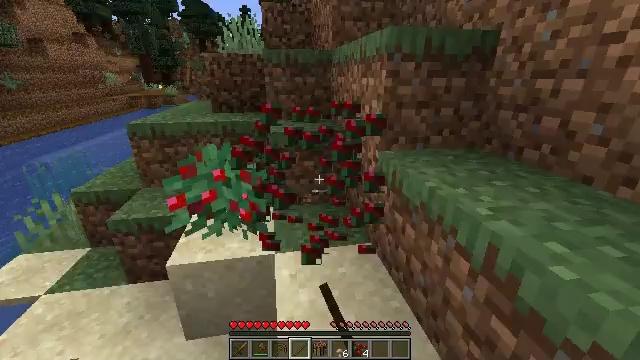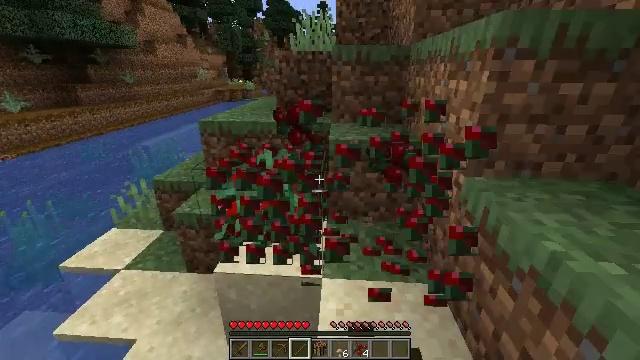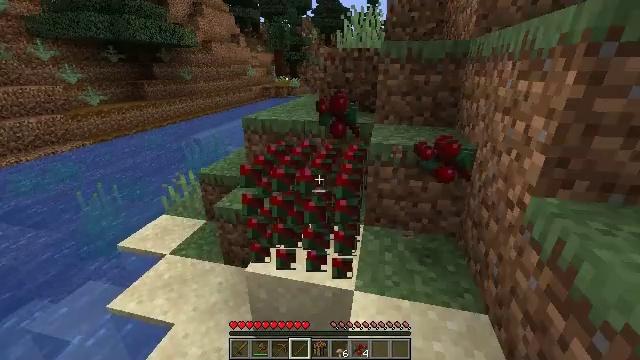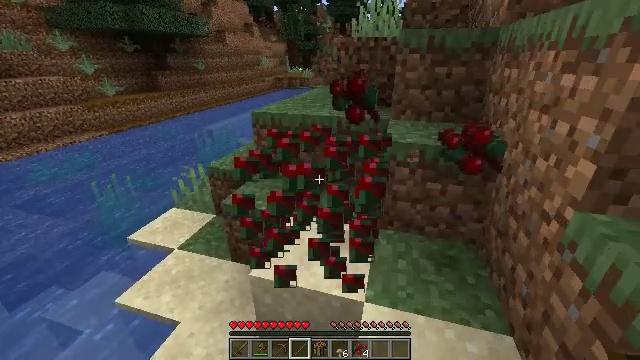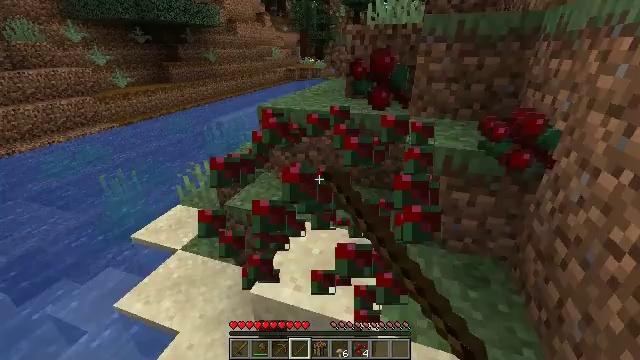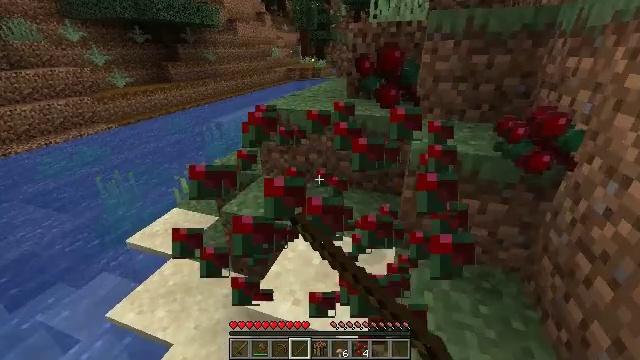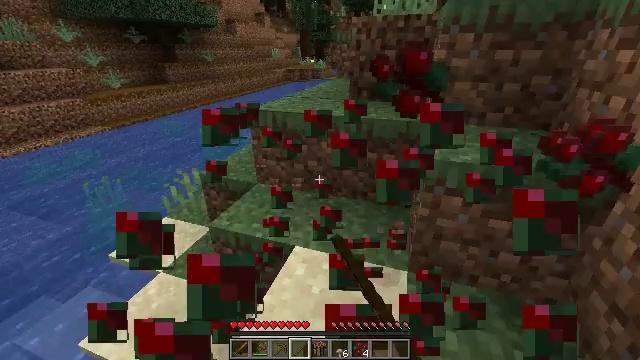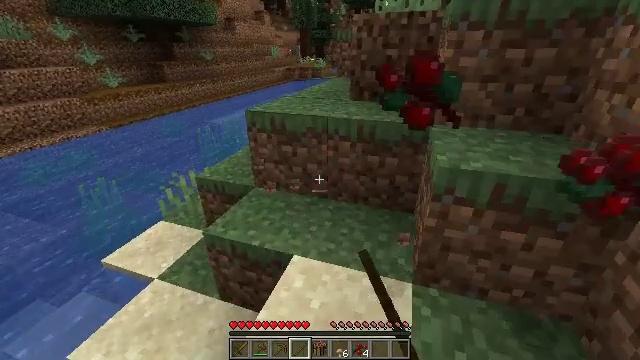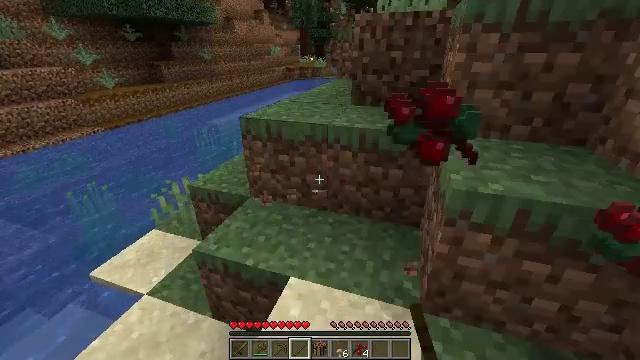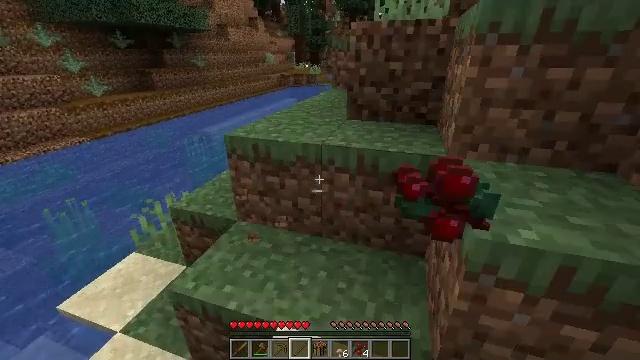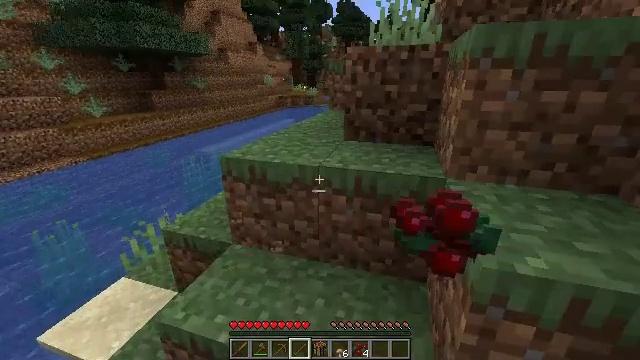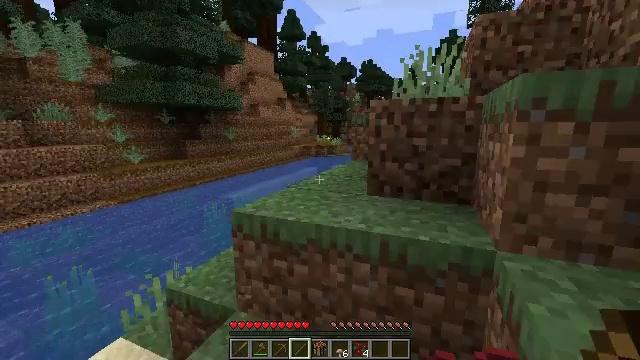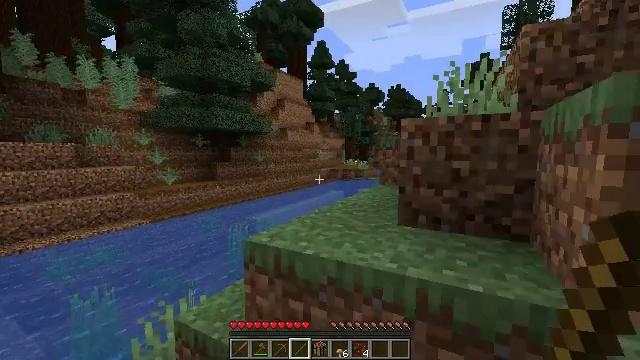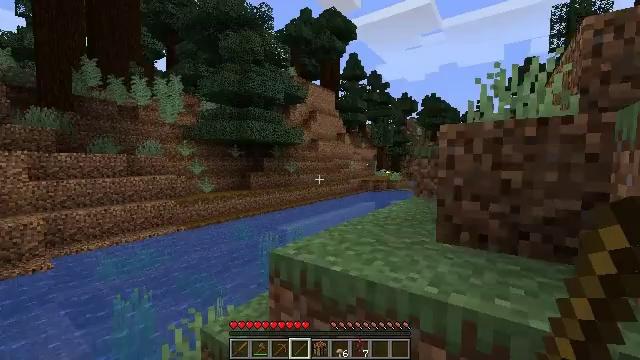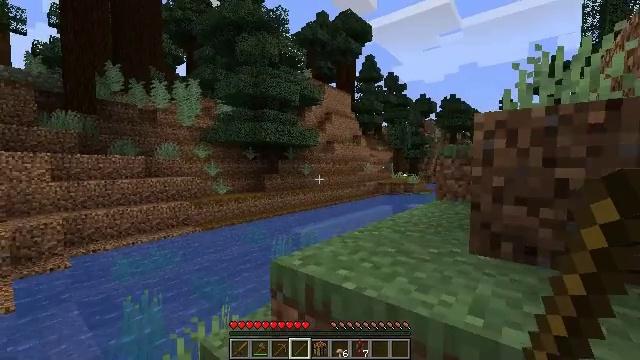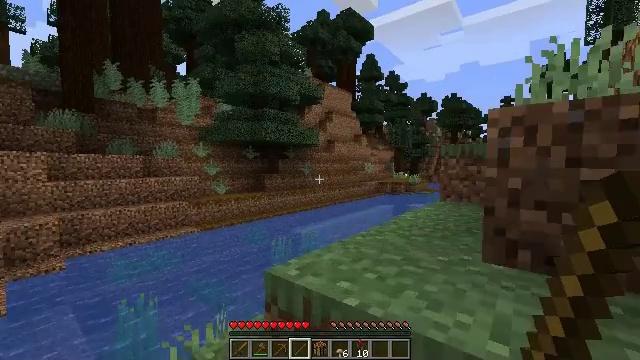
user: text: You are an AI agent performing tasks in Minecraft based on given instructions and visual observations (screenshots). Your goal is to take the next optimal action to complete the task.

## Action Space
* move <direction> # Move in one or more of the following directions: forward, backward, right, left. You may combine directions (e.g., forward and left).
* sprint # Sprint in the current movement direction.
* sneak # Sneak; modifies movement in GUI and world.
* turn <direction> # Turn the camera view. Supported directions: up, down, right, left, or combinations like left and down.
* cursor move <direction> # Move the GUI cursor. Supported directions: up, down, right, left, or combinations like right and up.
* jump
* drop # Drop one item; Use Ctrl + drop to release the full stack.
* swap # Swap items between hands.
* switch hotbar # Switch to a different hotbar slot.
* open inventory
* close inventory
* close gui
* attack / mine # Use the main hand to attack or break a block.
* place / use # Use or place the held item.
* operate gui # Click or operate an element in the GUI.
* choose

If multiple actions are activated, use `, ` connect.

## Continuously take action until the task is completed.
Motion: motion action
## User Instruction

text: Break the fern to clear the area.
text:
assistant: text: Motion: move forward, turn left
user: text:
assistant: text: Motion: move forward, turn left
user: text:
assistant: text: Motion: move forward, turn left and down, attack / mine
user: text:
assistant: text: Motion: move forward, turn left and down, attack / mine
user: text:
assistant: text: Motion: move forward, attack / mine
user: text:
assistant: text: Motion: move forward, attack / mine
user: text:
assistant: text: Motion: move forward
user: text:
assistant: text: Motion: move forward
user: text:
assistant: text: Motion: move forward, turn right and up
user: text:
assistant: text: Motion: move forward, turn up
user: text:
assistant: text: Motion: move forward, turn left and up
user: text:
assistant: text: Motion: move forward, turn left and up
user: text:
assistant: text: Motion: move forward, turn left and up
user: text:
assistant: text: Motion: move forward, turn left
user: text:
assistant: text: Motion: move forward
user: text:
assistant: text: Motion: move forward, turn left
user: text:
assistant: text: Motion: move forward and move left, turn left
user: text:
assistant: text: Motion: move forward and move left
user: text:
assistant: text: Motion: move forward and move left
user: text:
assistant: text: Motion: move forward and move left
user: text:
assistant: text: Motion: move forward and move left
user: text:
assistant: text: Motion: move forward
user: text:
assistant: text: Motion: move forward
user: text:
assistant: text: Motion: move forward
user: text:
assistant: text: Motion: move forward
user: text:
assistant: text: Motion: move forward
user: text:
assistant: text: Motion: move forward
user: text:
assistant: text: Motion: move forward
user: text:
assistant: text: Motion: move forward
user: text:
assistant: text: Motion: move forward